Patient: sex F, age 46
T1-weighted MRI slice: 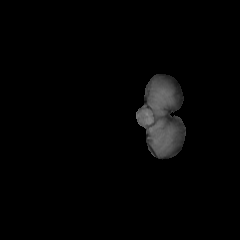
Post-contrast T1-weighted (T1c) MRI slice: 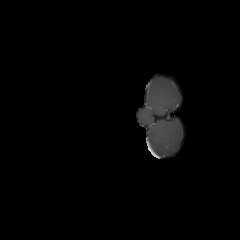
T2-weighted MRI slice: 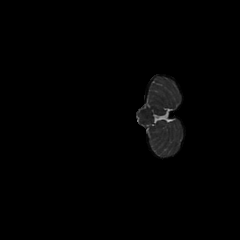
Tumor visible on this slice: no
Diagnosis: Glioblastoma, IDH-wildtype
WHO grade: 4